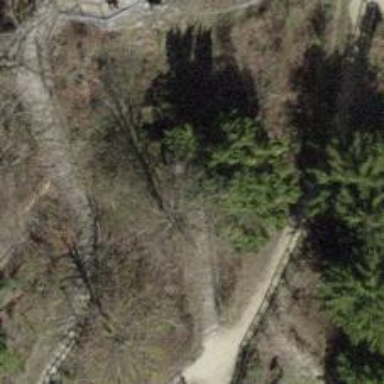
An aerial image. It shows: Stone steps on the road.